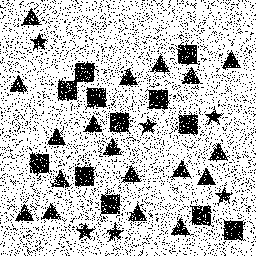
Squares: 12
Triangles: 18
Stars: 6
Total shapes: 36